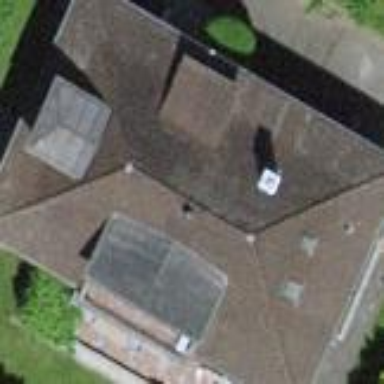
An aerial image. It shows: Half-hipped roof house.